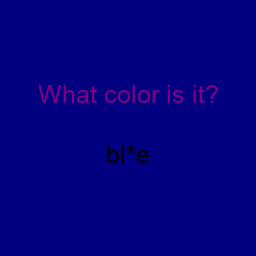
Color: black
Color name shown: blue
Background color: navy
Question text color: purple